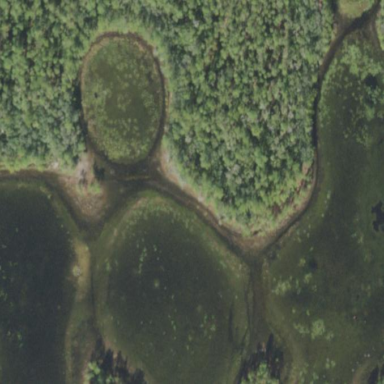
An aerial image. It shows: Marshy wetland area.